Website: bh-photo
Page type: store-pickup
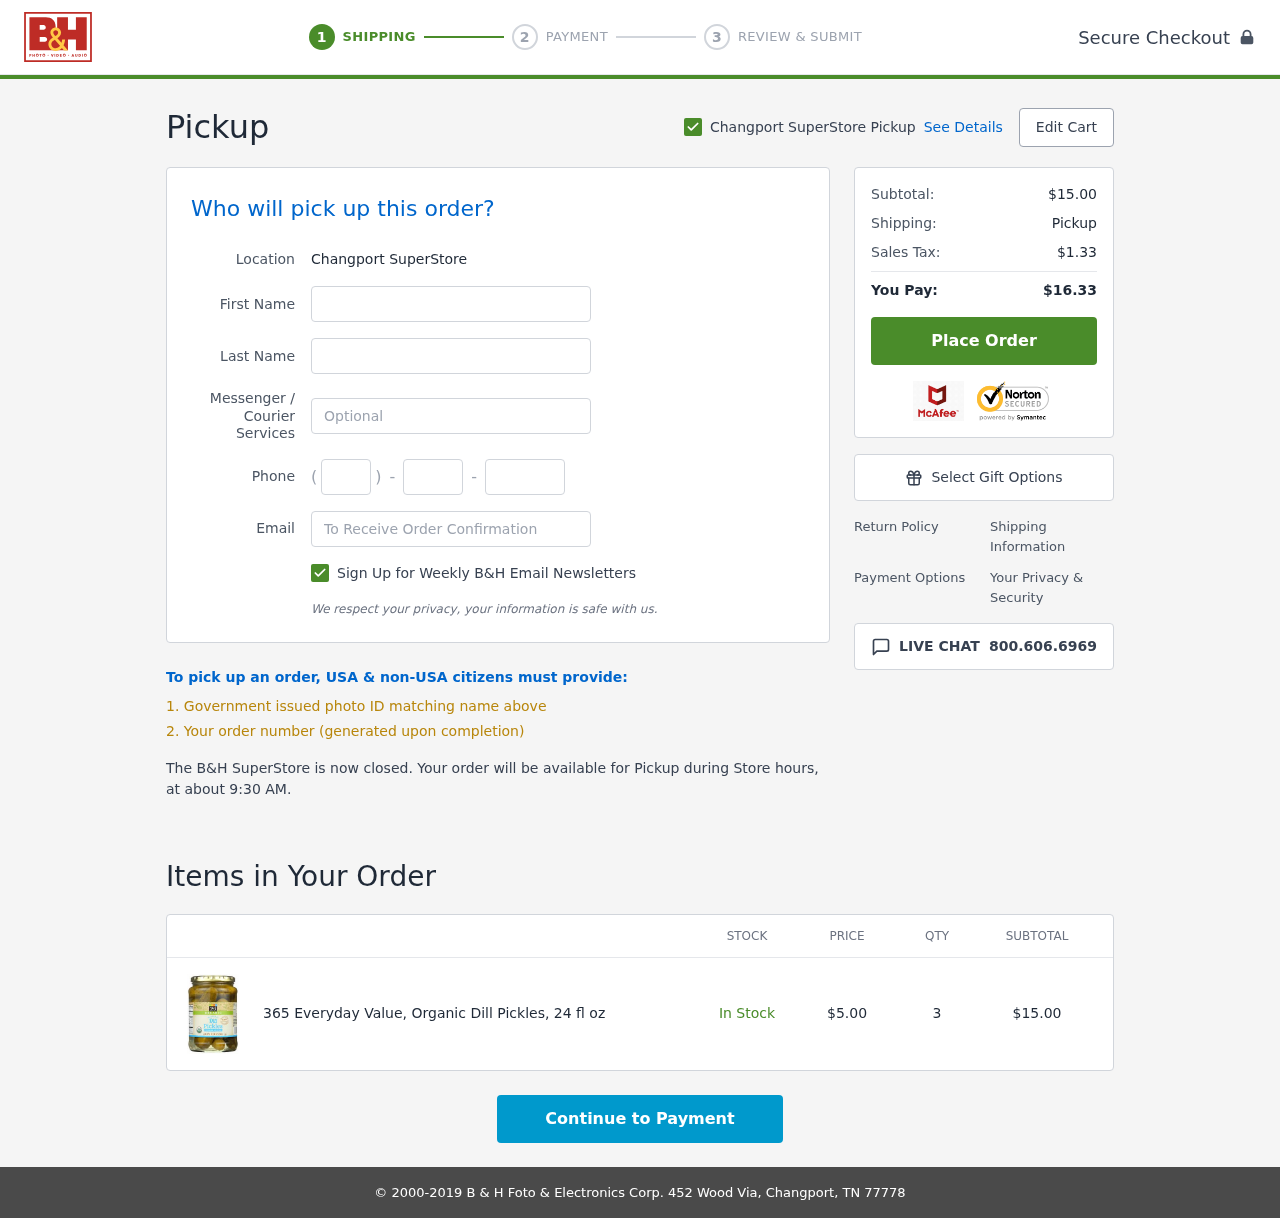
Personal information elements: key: PII_EMAIL
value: gina.harrison@yahoo.com
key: PII_FIRSTNAME
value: Gina
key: PII_LASTNAME
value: Harrison
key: PII_LOCATION1_CITY
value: Changport SuperStore Pickup
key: PII_LOCATION1_CITY
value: Changport SuperStore
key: PII_PHONE_AREA
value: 316
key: PII_PHONE_PREFIX
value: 548
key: PII_PHONE_SUFFIX
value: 8078
Product elements: key: PRODUCT1_NAME
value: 365 Everyday Value, Organic Dill Pickles, 24 fl oz
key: PRODUCT1_PRICE
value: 5
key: PRODUCT1_QUANTITY
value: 3
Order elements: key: ORDER_SUBTOTAL
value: $15.00
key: ORDER_TAX
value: $1.33
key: ORDER_TOTAL
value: $16.33